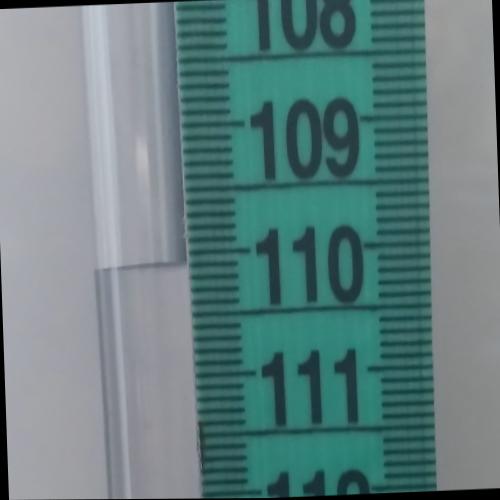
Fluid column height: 110.1 cm